Question: Let I've an input field like the following:

How can I set cursor postition to the top-left edge of this input field?
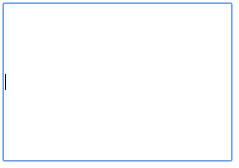
Answer: This should work
'''
input {
padding-top: 0;
padding-left: 0;
line-height: 1em; // this probably doesn't matter
}
'''
It seems that you likely have padding of like '40px 0' or something. So the top and bottom has a lot of space () on the top and bottom.
EDIT:
If that didn't work, you likely have a 'height' set for your input, which is bad. Since an input is intended to only be one line. If you want multiple lines you are to use '<textarea></textarea>' tags instead of '<input>'
If you don't want to use '<textarea>' but have a bigger height for some reason, the height from your input and just use padding like this
<URL>
'''
input {
padding: 0 0 400px 0;
}
'''